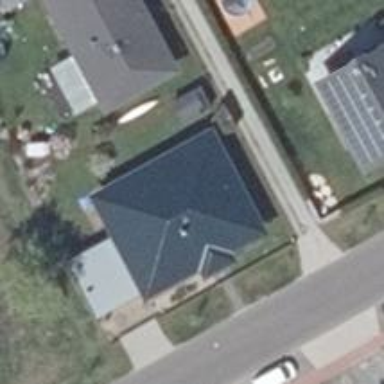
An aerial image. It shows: Detached building.